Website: apple
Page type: customer-info-address
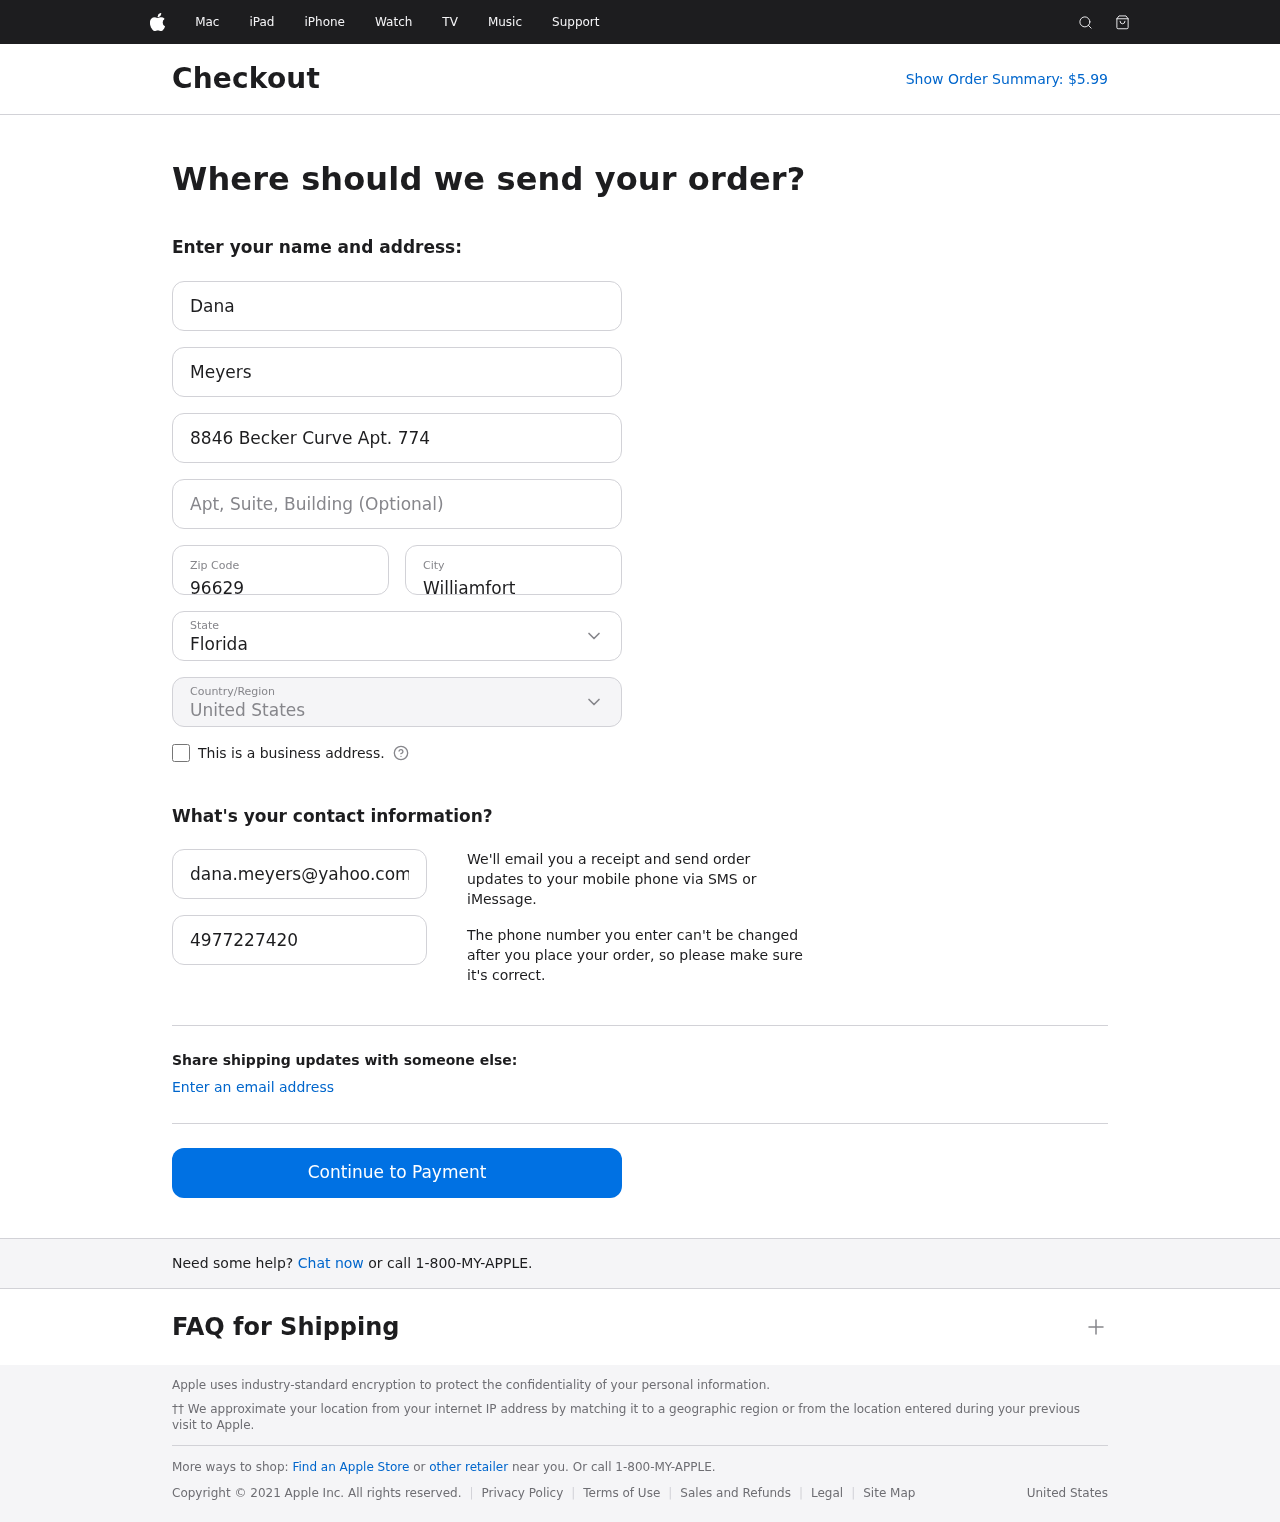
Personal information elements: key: PII_CITY
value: Williamfort
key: PII_COUNTRY
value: United States
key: PII_EMAIL
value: dana.meyers@yahoo.com
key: PII_FIRSTNAME
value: Dana
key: PII_LASTNAME
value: Meyers
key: PII_PHONE
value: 4977227420
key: PII_POSTCODE
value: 96629
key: PII_STATE
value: Florida
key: PII_STREET
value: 8846 Becker Curve Apt. 774
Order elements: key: ORDER_TOTAL
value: Show Order Summary: $5.99